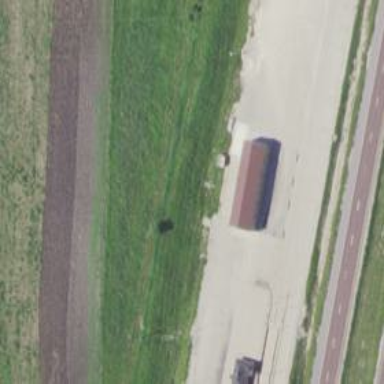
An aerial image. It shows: Rest area on the road.